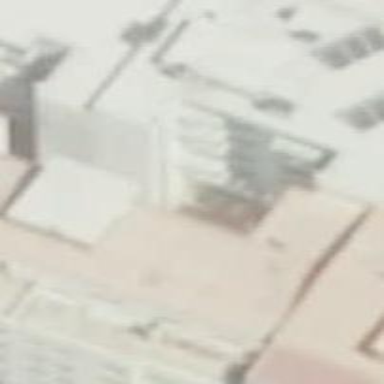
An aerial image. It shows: Part of building.